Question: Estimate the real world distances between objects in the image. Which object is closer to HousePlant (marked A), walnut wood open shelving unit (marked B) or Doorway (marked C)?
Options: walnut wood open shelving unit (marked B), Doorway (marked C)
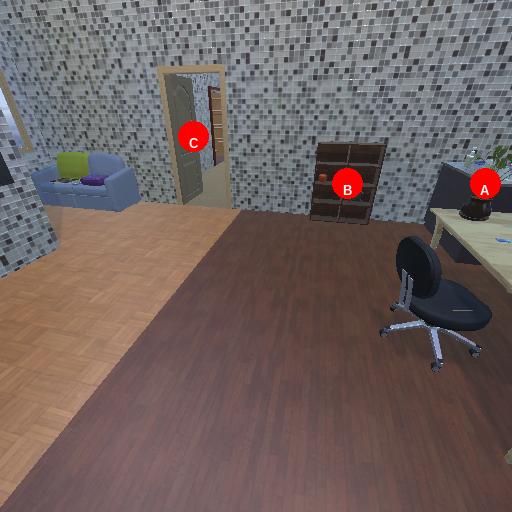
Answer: walnut wood open shelving unit (marked B)